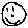
Label: smiley face